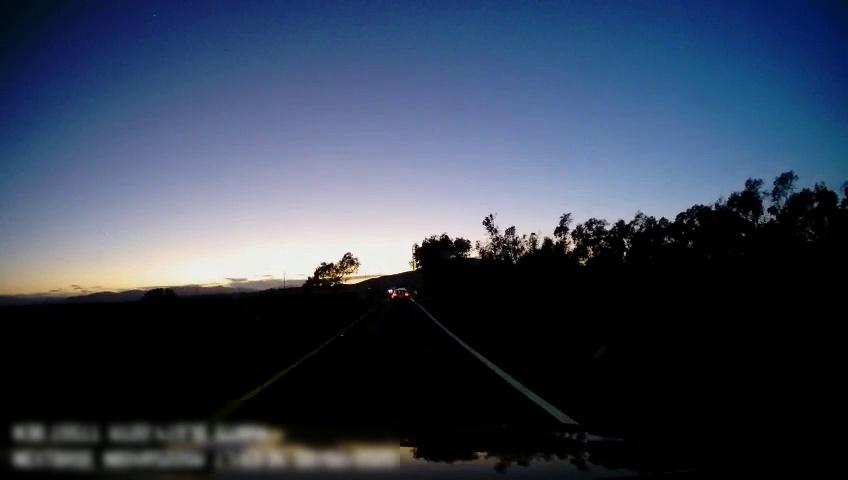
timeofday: Dusk/Dawn/Twilight
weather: Other
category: Drivable Space
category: Vehicles | Car
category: Lanes | Current Lane
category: Lanes | Current Lane